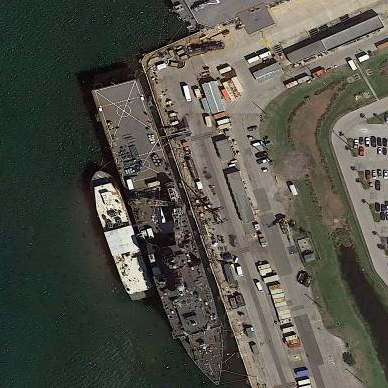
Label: Whitby_Island-class_dock_landing_ship